Aerial crown-view tile of a tropical tree (Barro Colorado Island, Panama), acquired 20250317:
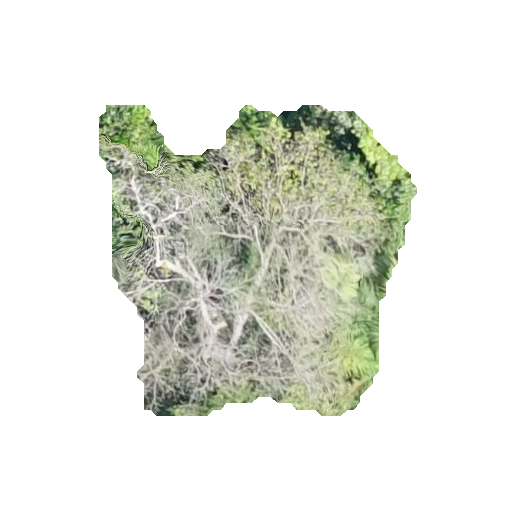
Species: Apeiba membranacea
GBIF accepted scientific name: Apeiba membranacea
Crown area: 112.5 m²